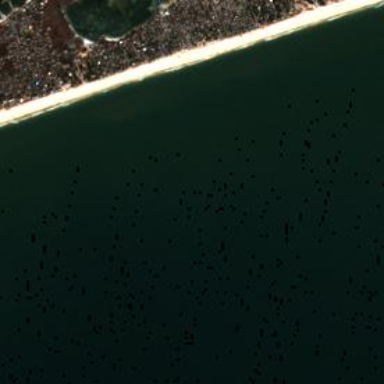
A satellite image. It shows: Beautiful beach with natural surroundings.